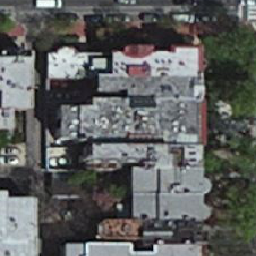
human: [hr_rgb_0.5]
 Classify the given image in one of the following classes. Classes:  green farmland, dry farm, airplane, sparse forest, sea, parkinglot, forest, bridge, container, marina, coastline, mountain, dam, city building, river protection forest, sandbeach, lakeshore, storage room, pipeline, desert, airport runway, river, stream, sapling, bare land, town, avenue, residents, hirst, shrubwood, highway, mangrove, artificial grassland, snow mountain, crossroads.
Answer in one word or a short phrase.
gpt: city building